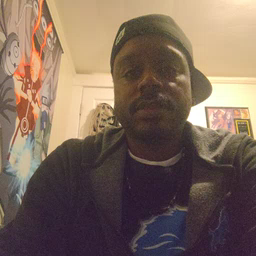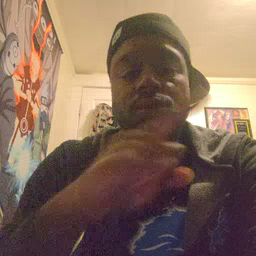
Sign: dry